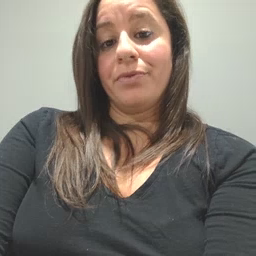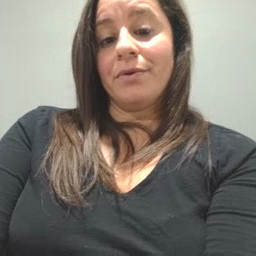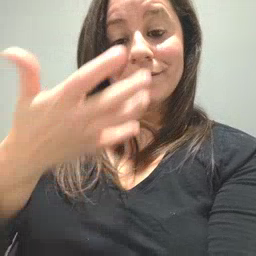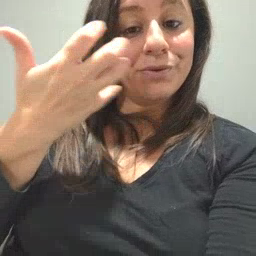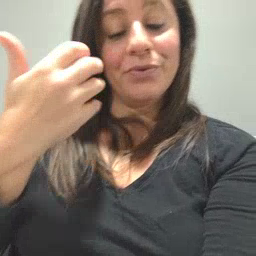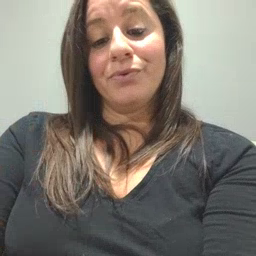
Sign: tiger